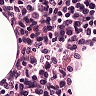
Metastatic tissue present: no